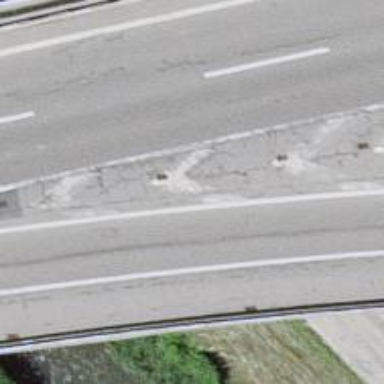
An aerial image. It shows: Asphalt surface bridge on motorway link.